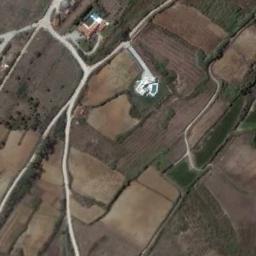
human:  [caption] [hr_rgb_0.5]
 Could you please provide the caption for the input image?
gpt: There are paths and houses in a patch of brown and green terraces .

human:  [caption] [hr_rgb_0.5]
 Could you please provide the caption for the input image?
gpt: There are bare and green terrace .

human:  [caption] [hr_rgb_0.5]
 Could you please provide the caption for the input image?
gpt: There is a path between the terraces leading to a building .

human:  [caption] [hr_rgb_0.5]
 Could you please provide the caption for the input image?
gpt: There are several roads on the terrace .

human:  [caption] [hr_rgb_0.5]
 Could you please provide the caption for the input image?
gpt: There are several paths go across the terraces .